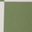
Piece: xx